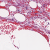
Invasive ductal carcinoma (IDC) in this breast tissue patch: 0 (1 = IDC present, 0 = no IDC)